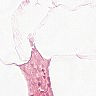
Metastatic tissue present: no